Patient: sex M, age 62
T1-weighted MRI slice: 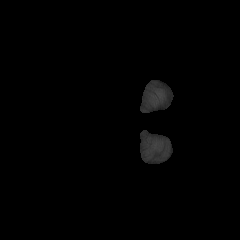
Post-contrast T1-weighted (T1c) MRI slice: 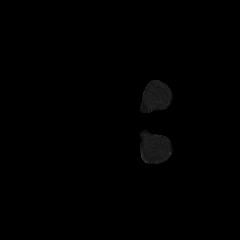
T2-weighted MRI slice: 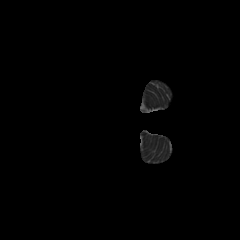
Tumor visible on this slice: no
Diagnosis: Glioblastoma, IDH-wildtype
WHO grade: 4